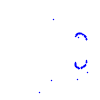
Particle: kaon